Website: crate-barrel
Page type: cart
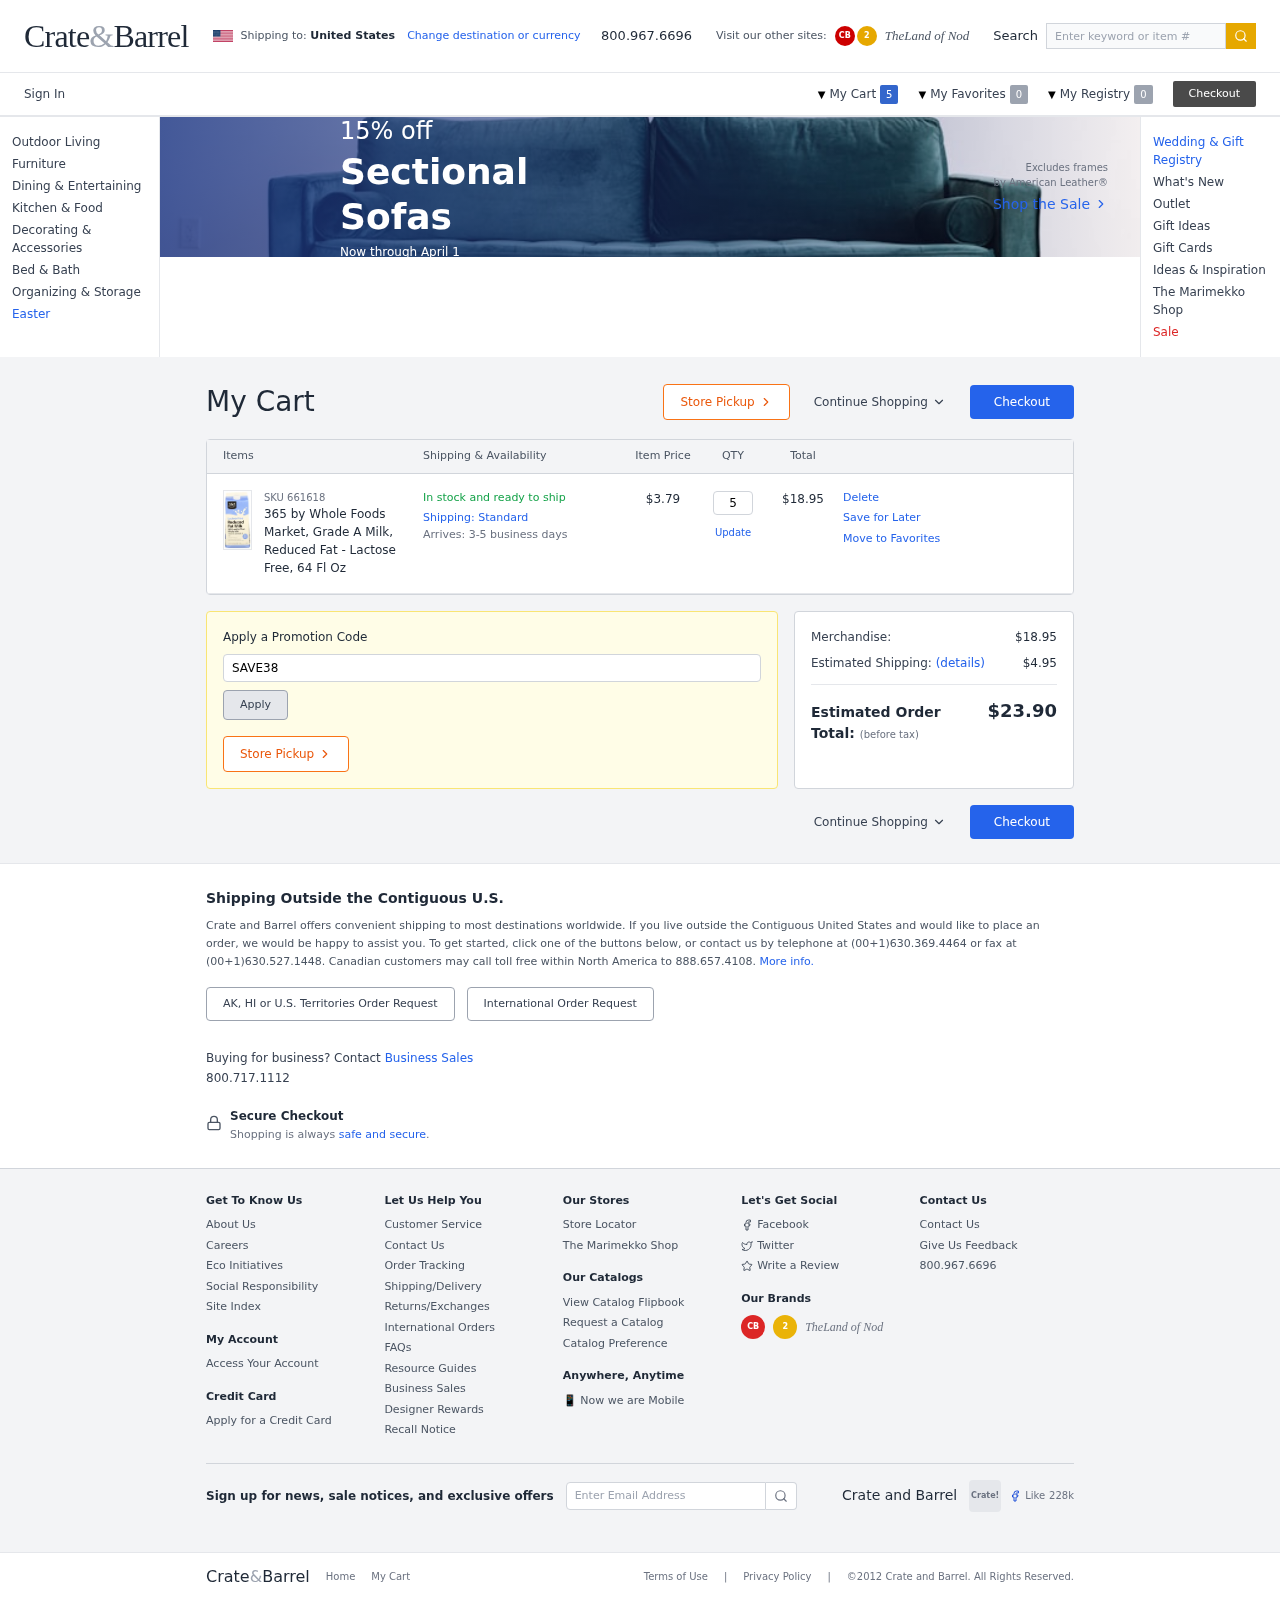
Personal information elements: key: PII_PROMO_CODE
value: SAVE38
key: PII_COUNTRY
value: United States
Product elements: key: PRODUCT1_NAME
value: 365 by Whole Foods Market, Grade A Milk, Reduced Fat - Lactose Free, 64 Fl Oz
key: PRODUCT1_PRICE
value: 3.79
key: PRODUCT1_QUANTITY
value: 5
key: PRODUCT1_SKU
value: SKU 661618
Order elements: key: ORDER_NUM_ITEMS
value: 5
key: ORDER_ITEM_TOTAL
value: $18.95
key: ORDER_SUBTOTAL
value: $18.95
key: ORDER_SHIPPING_COST
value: $4.95
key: ORDER_TOTAL
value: $23.90
Search elements: key: HEADER_SEARCH
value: Enter keyword or item #